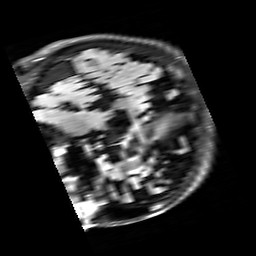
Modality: FLAIR
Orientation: sagittal
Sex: female
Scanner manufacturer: siemens
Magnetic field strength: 3 T
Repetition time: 10 s
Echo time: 0.09 s